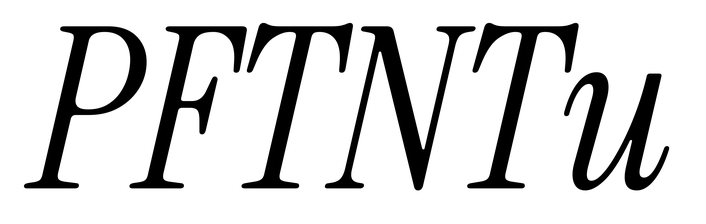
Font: InstrumentSerif-Italic